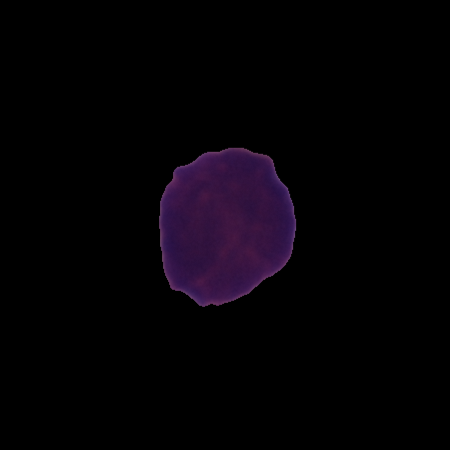
Label: healthy